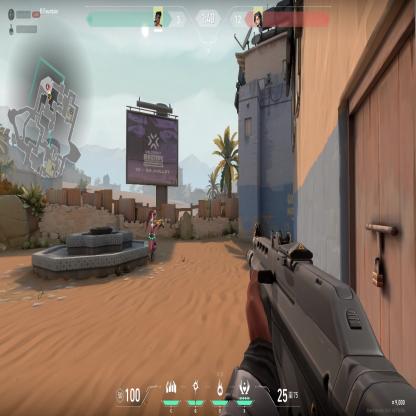
Label: enemy